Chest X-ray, AP view. Patient: 17 years old, sex M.
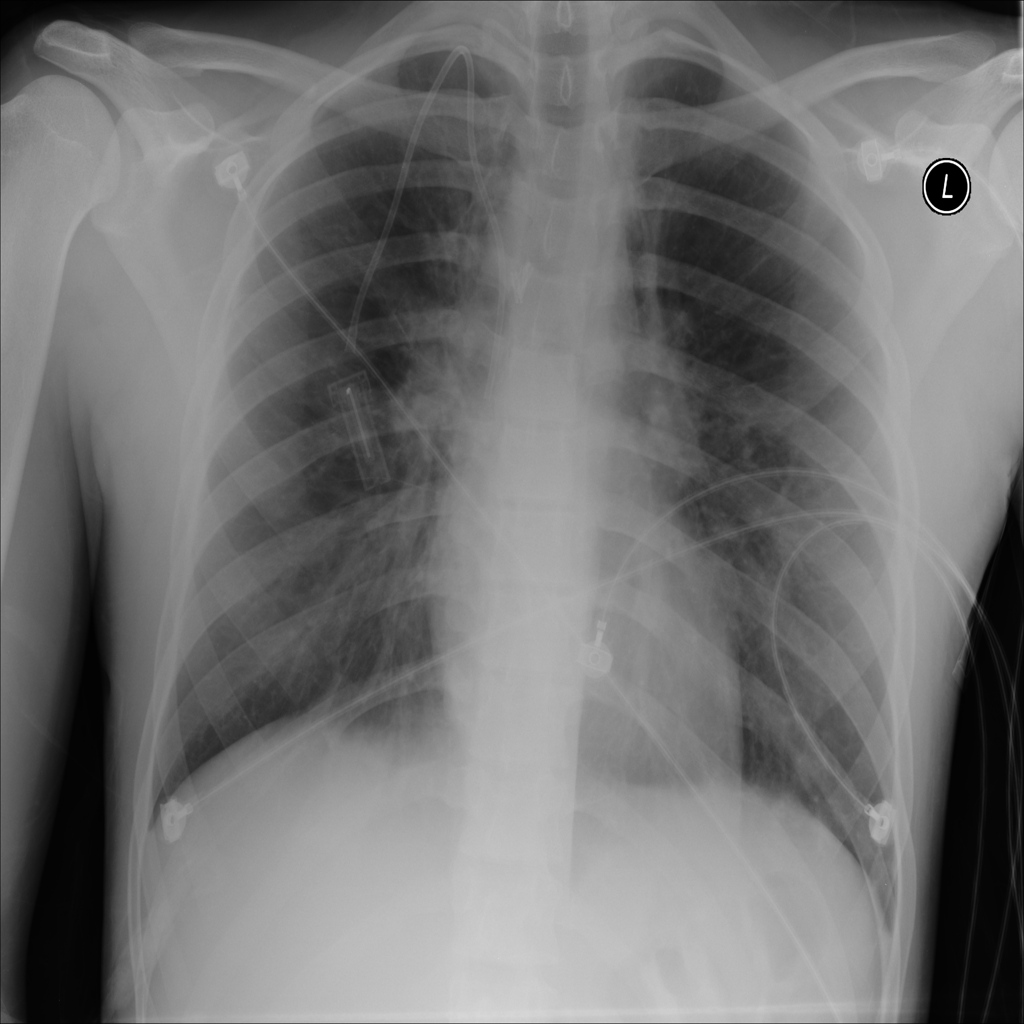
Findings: No Finding